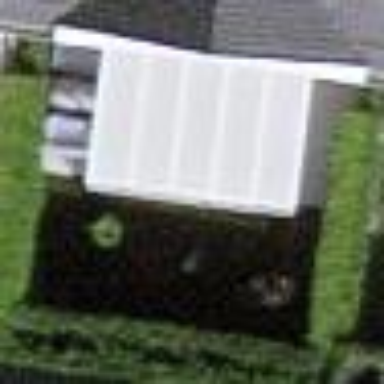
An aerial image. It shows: Garden enclosed by fence.